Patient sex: M
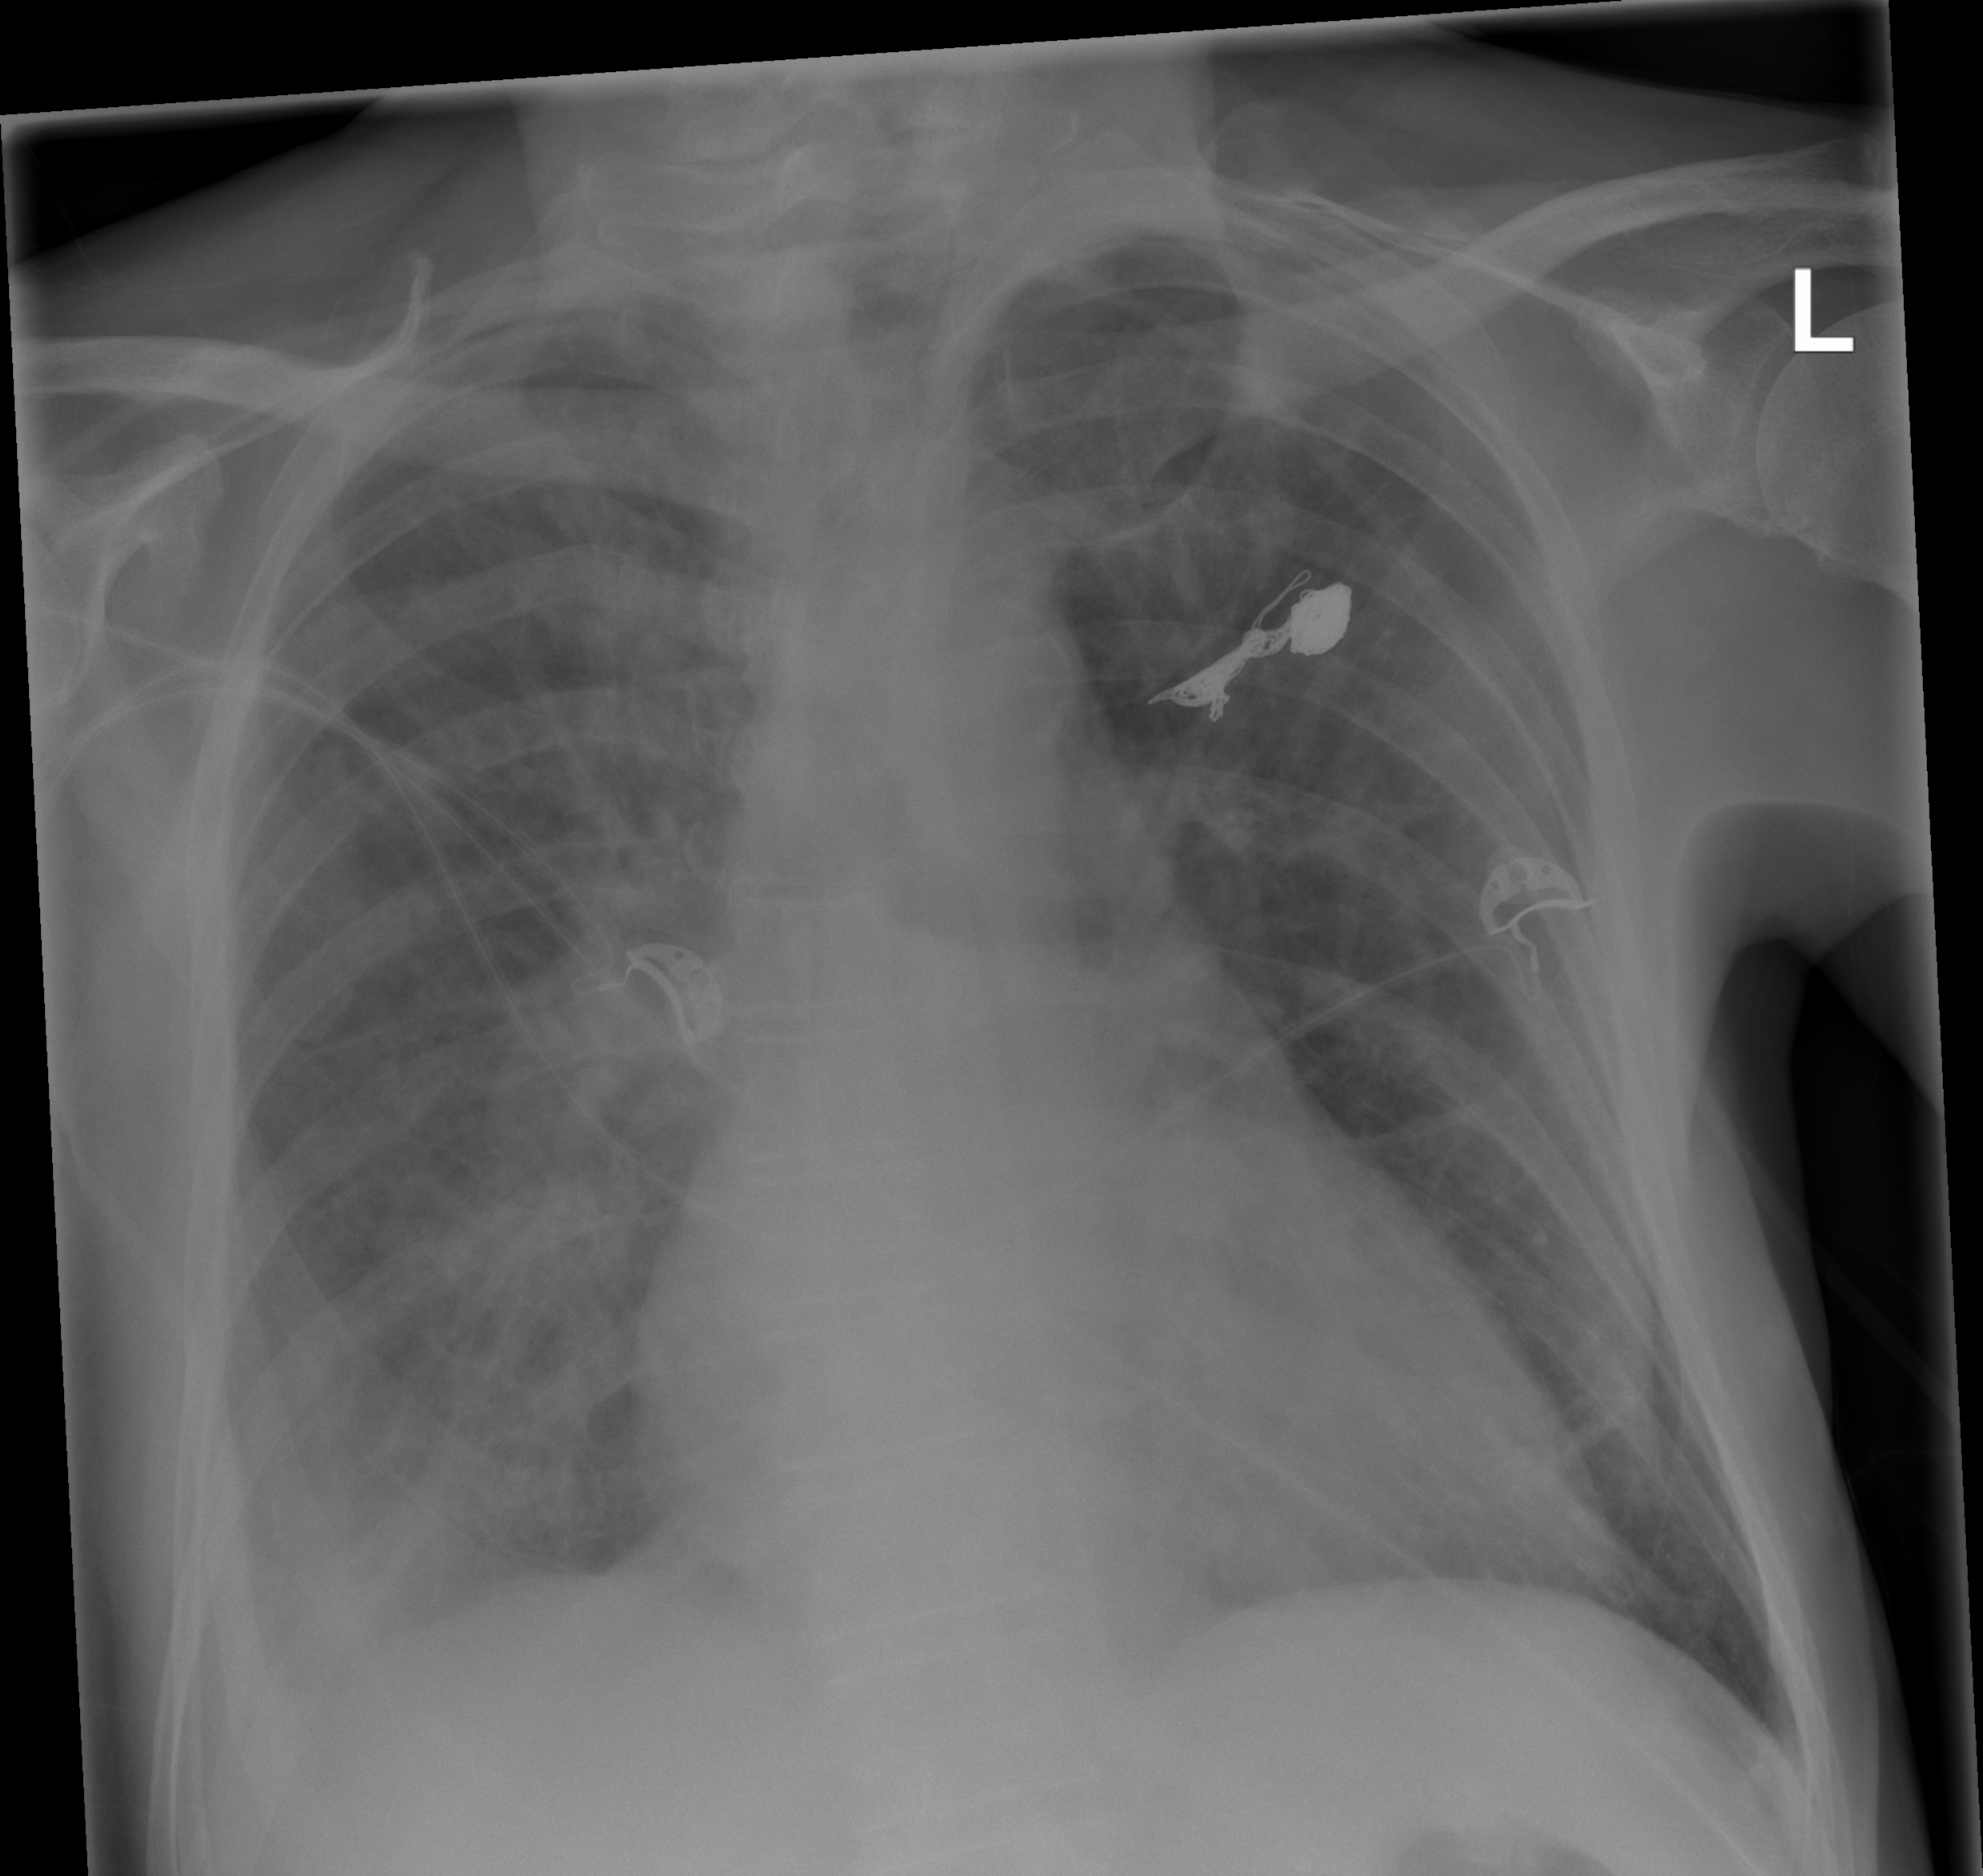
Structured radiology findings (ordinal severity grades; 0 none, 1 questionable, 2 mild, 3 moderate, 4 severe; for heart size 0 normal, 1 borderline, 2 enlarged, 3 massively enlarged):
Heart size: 2
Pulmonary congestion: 2
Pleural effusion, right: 2
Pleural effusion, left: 2
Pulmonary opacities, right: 3
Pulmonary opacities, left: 2
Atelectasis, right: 3
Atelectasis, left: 2